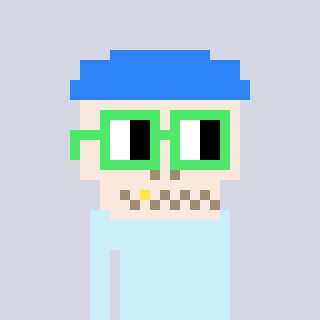
a pixel art character with square light green glasses, a skeleton-hat-shaped head and a green-colored body on a cool background